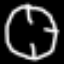
Label: clock